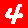
Digit: 4